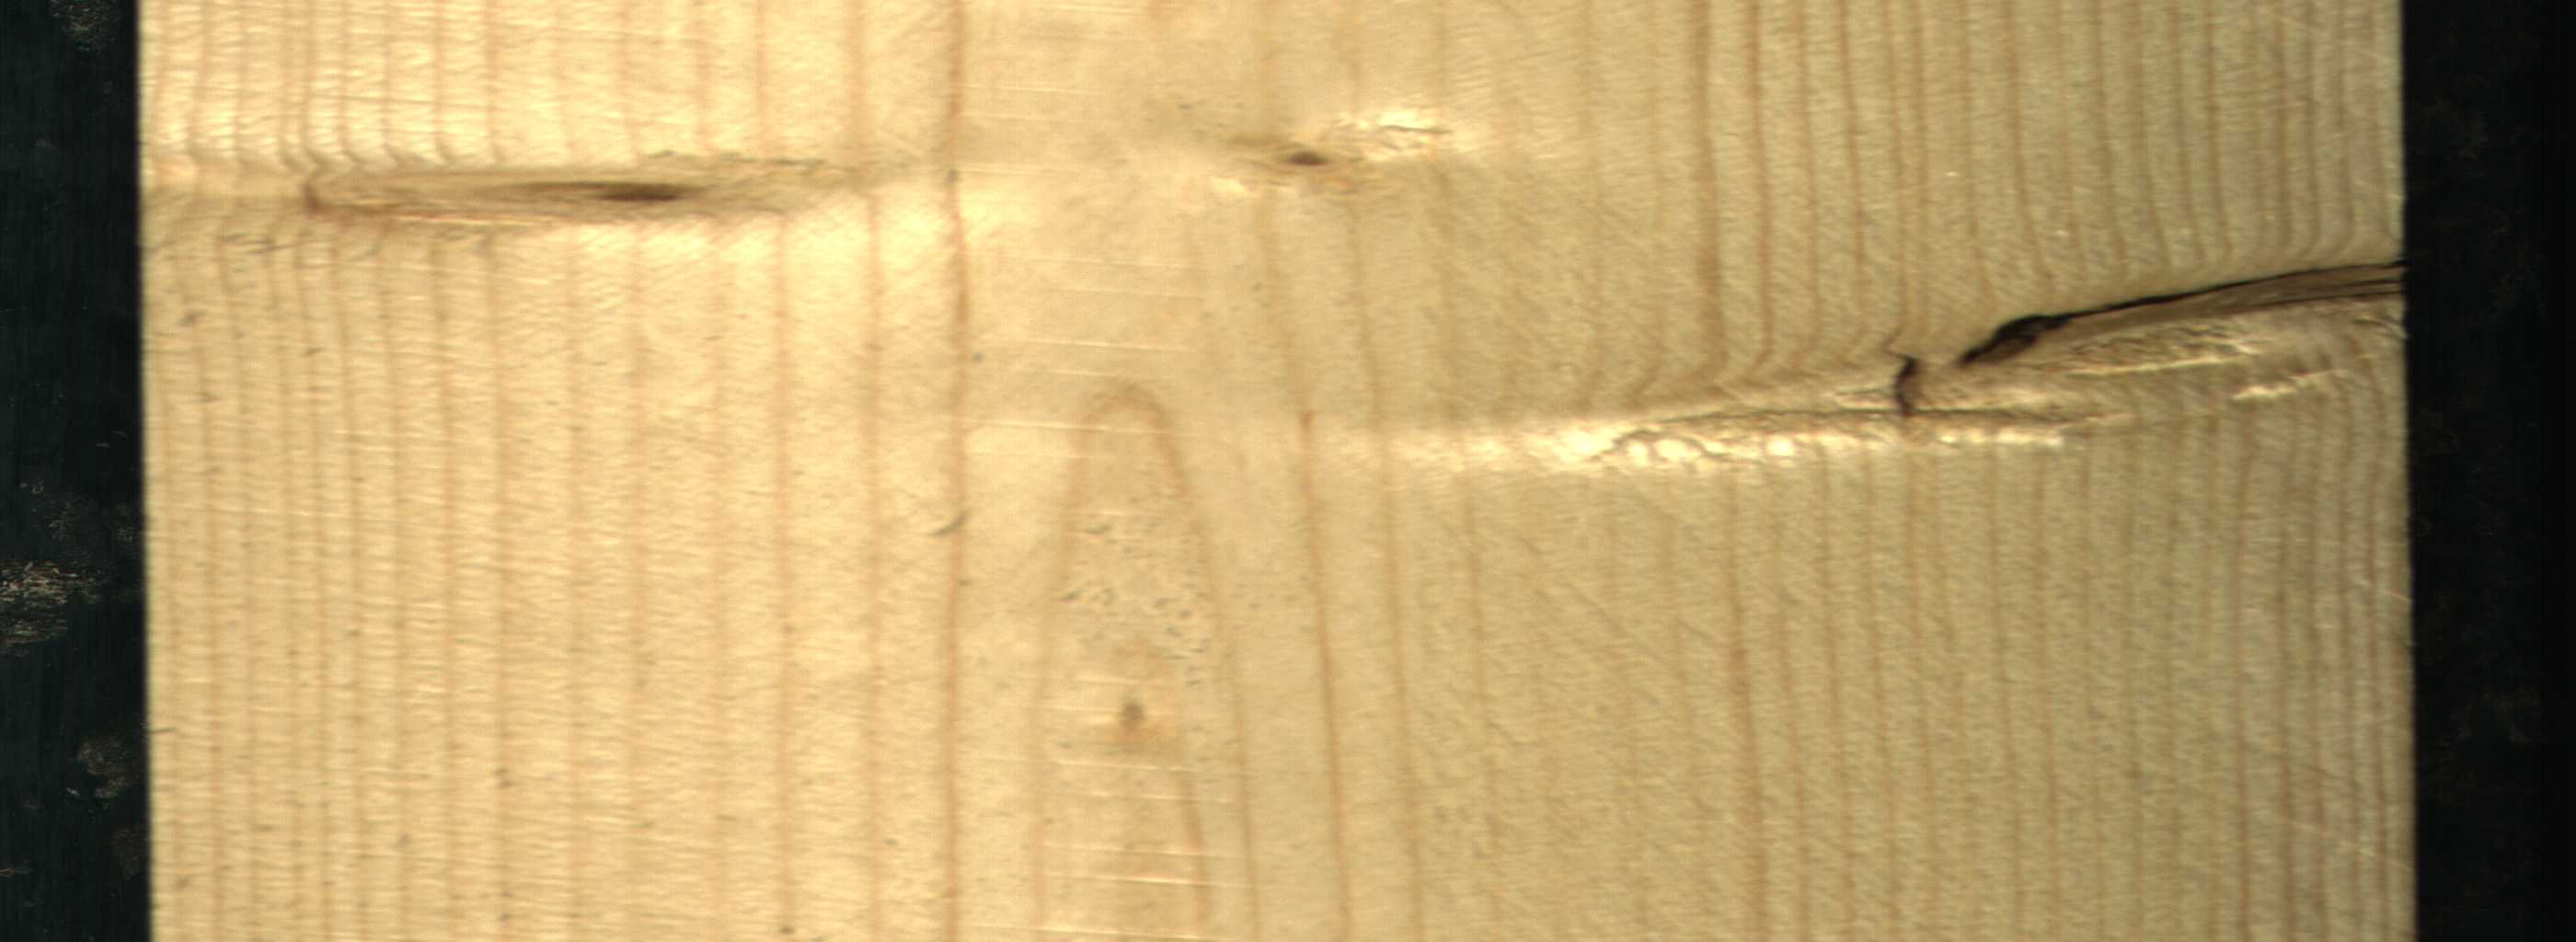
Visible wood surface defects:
resin
Dead_Knot
Live_Knot
Live_Knot